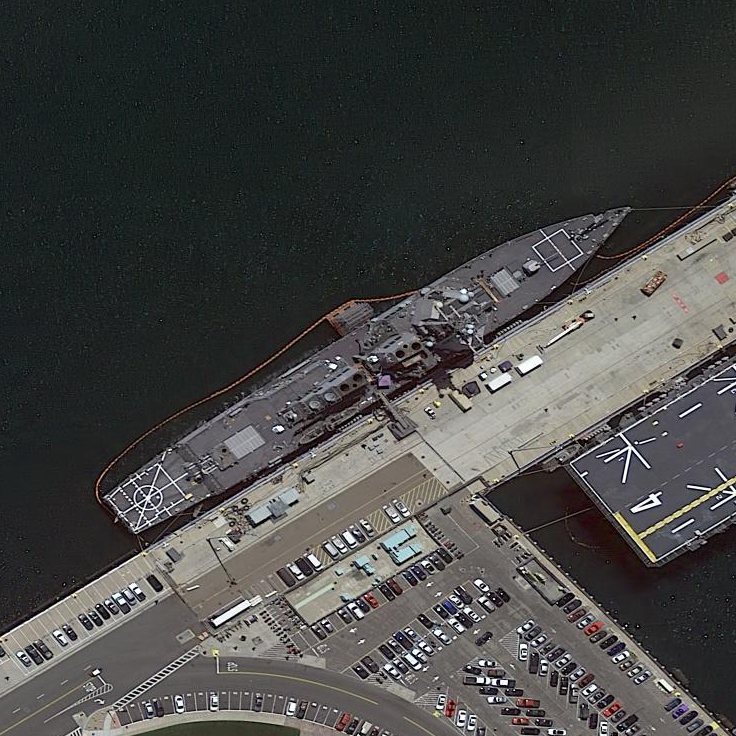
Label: destroyer